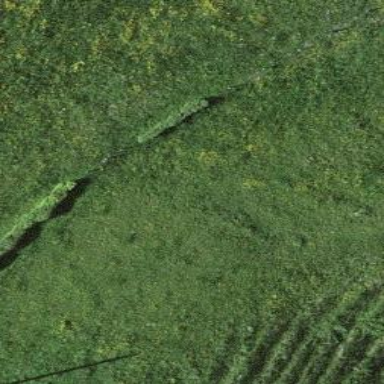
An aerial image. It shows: Hedge barrier.